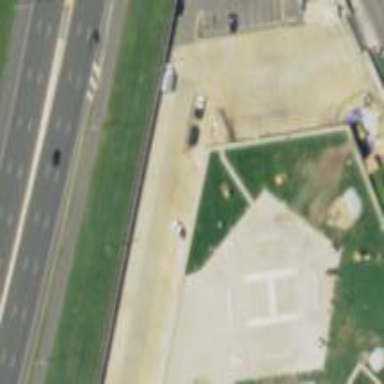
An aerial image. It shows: Image showing helipad at airport.